Question: I want to style a toolbar similar to the android toolbar.
First I defined a header :
'''
html,
body {
height: 100%;
margin: 0;
background-color: #E5E5E5;
font-family: 'RobotoDraft', 'sans-serif';
}
header {
background: #FF0000;
height: 50px;
width: 100%;
margin: 0;
padding: 0;
}
h1 {
color: black;
text-align: center;
margin-top: 10px;
margin-bot: 10px;
font-size: 30px;
}
'''
'''
<header>
<h1>Home</h1>
</header>
'''
What I dont understand now is the :

I set the padding and the margin to be zero. so why do I get this gap at the top of my header?
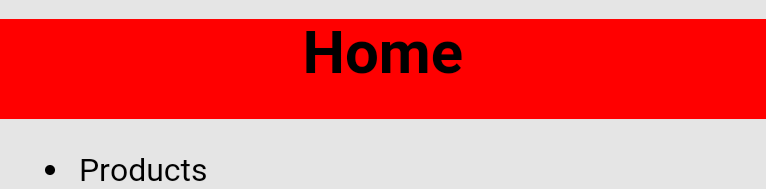
Answer: The gap on the top of your title is created because of the top margin of the '<h1>' tag.
This is called <URL>.
And for example set 'overflow:hidden;' on the parent '<header>' element :
'''
html,
body {
height: 100%;
margin: 0;
background-color: #E5E5E5;
font-family: 'RobotoDraft', 'sans-serif';
}
header {
background: #FF0000;
height: 50px;
width: 100%;
margin: 0;
padding: 0;
overflow: hidden;
}
h1 {
color: black;
text-align: center;
margin-top: 10px;
margin-bottom: 10px;
font-size: 30px;
}
'''
'''
<header>
<h1>Home</h1>
</header>
'''